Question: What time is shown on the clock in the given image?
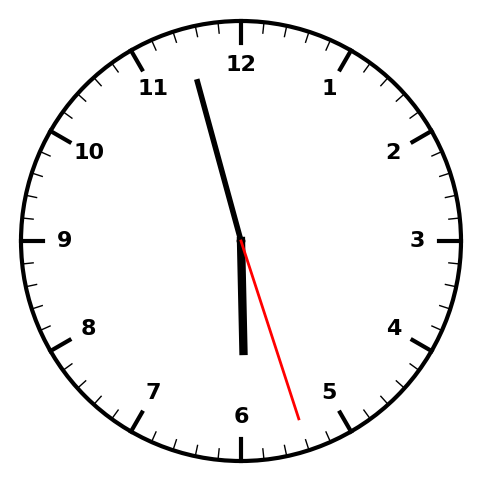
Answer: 05:57:27